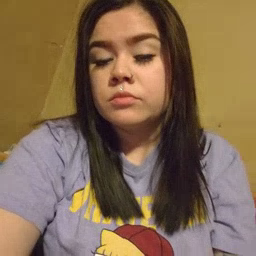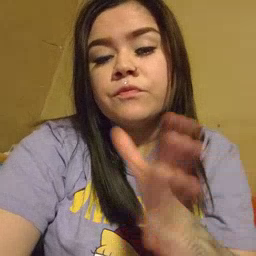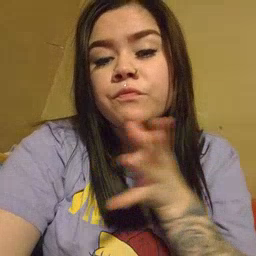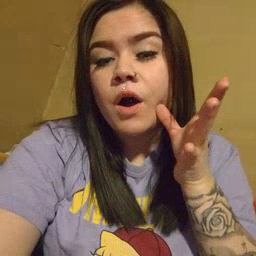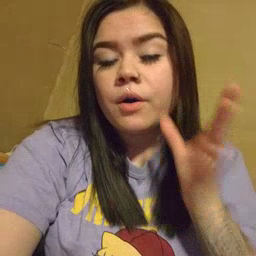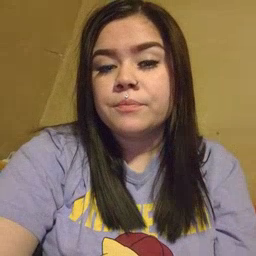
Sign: farm